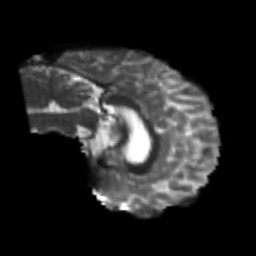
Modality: T2w
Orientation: sagittal
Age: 20
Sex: male
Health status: healthy
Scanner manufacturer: philips
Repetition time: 7.386 s
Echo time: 0.08599 s